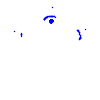
Particle: electron